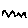
Label: zigzag